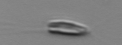
Label: Chrysochromulina